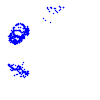
Particle: pion